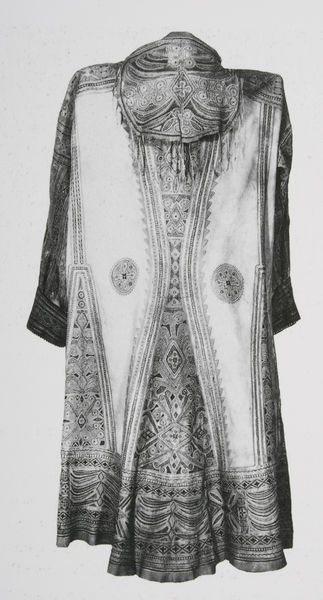
Titel: Bemalter Rentierleder-Mantel
Standort: Oxford
Institution: Pitt Rivers Museum
Schlagwörter: umhang, weiß, grau, kleid, kleider, schmuck, schwarz, schal, tuch, mode, muster, ornament, alt, jacke, arm, falten, kleidung, kragen, spitze, ärmel, bestickt, fransen, gewand, kostüm, kutte, mantel, stickerei, stoff, stoffe, nachthemd, saum, borte, seide, kreis, church, fancy, fringe, papst, pope, white, black, collar, dress, falte, gray, grey, old, painting, robe, woman, ornamente, gown, pattern, patterns, abbild, foto, fotografie, photographie, gemustert, kreuz, orient, orientalisch, religion, schwarz weiss, kreise, stof, gewirkt, brokat, photo, verziert, tracht, musterung, rauten, zacken, talar, antik, priester, head, armour, zierde, kirchlich, drawing, gewebe, bänder, heilig, textil, ornamentik, black and white, decoration, fotographie, tunika, indien, coat, silk, gewebt, jacket, abbildung, rosetten, kostbar, ornat, symbole, kapuze, drape, cloak, clothes, brockat, winkel, design, historical, pencil, seal, nachtkleid, circles, folklore, keil, cloth, top, geand, paint, rautenmuster, contrast, langärmelig, clothing, modenschau, plain, shirt, oriental, textile, photograph, turban, sleeves, kasack, cuff, folkloristisch, prachtgewand, rautenband, sägezahnmuster, embroidery, traditional, ruffle, emblem, hood, official, tassles, details, ärmelfoto, headless, patterned, embroidered, sleaves, religioes, decorated, brocade, flared, kaack, dark sleeves, sleves, embroidary